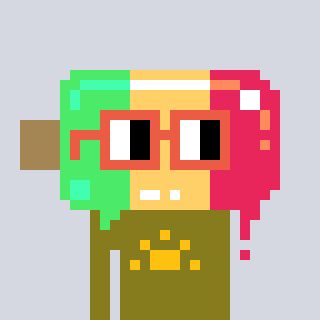
a pixel art character with square orange glasses, a icepop-shaped head and a gunk-colored body on a cool background